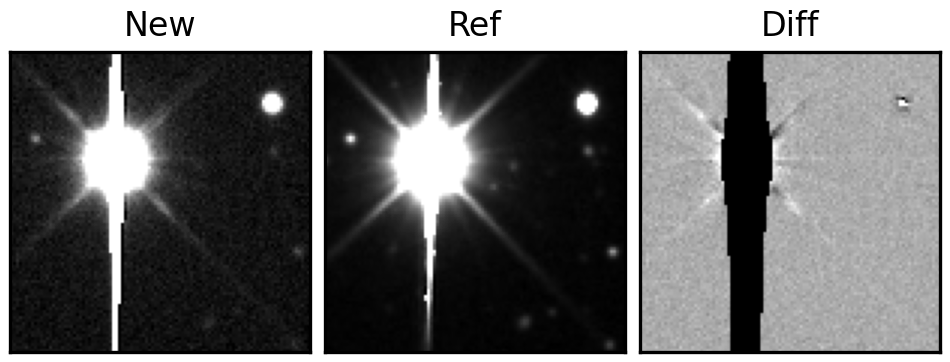
Label: bogus